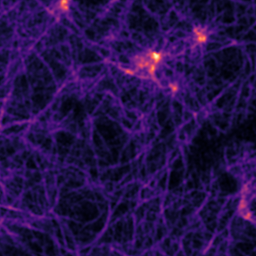
Label: Super-resolution F-actin image